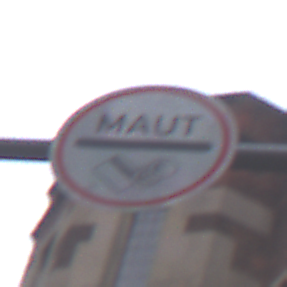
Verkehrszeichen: MautflichtigeStrecke
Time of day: Midday
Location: Outdoor (Urban)
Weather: Overcast
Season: NotSpecified
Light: Natural